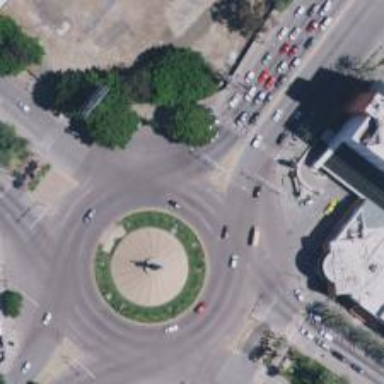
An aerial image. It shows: Circular junction on trunk highway.